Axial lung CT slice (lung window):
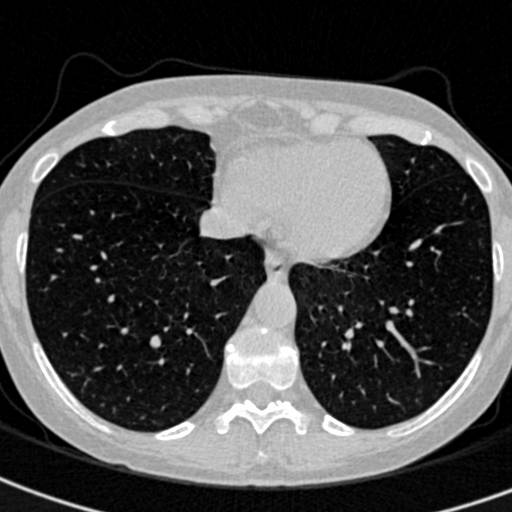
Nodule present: no